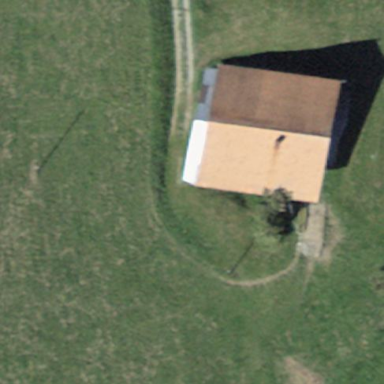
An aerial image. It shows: Farm building.